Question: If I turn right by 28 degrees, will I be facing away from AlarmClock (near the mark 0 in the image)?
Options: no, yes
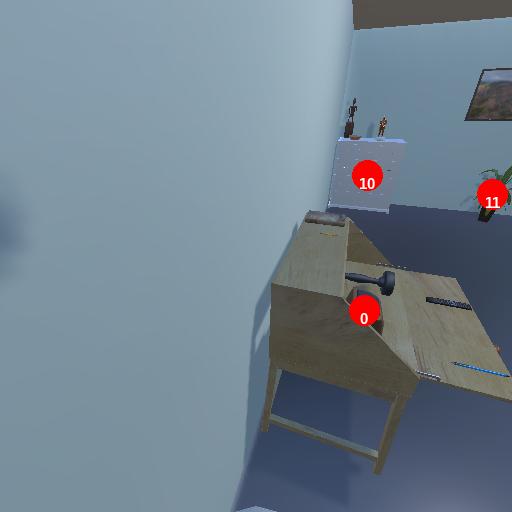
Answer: no